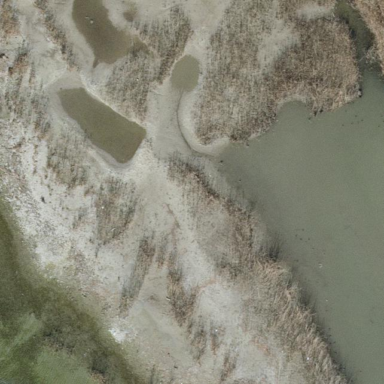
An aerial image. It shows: Reedbed in wetland area.